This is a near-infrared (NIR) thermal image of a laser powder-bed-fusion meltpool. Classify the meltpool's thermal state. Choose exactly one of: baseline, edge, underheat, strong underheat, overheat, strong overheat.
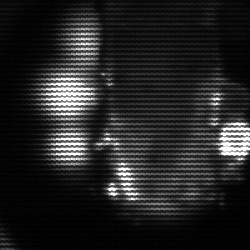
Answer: strong underheat